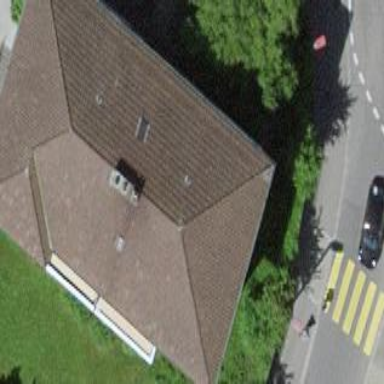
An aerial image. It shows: Hipped roof on residential building.